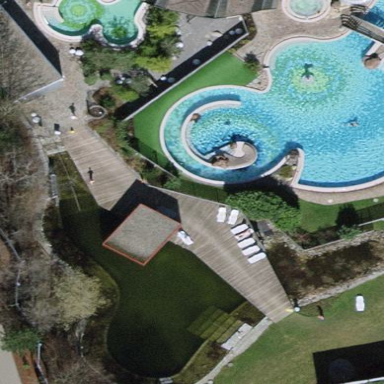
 perfect for swimming and other water activities."